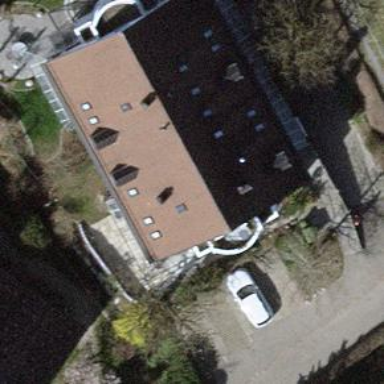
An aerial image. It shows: Terrace building.